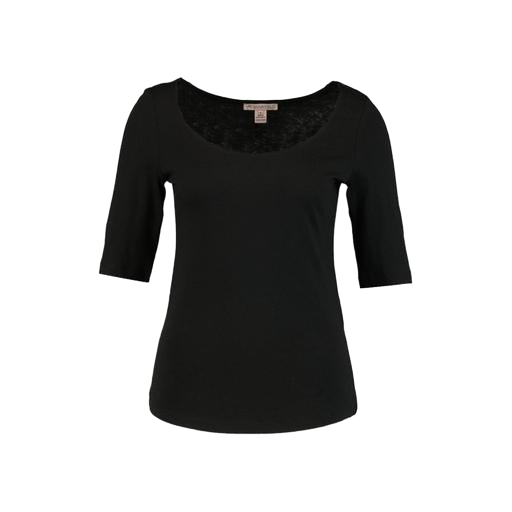
black three-quarter-sleeve scoop-neck t-shirt only macy, black three-quarter-sleeve top only macy, black scoop neck t-shirt, white background